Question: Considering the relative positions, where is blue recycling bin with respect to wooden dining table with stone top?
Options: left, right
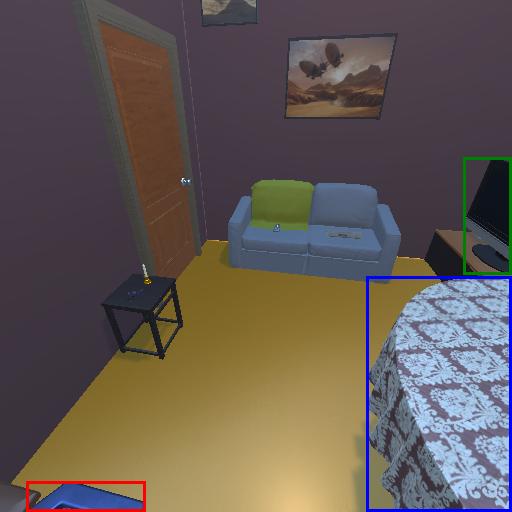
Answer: left